Question: I am trying to compare two variables one is getting fetched from database and other is a textbox value.
If comparison is successful then the if statement block will return the value as matched and if they don't else statement block will return 'not matched'.
But it is always returning 'not matched' even if I enter same value that is in the database.
My code is this:
'''
<?php
error_reporting(0);
$user_id = 5;
$dbhost = 'localhost';
$dbuser = 'root';
$dbpass = '';
$conn = mysql_connect($dbhost, $dbuser, $dbpass);
mysql_select_db('qurefle');
if(! $conn )
{
die('Could not connect: ' . mysql_error());
}
if(isset($_POST["blccrcc"])){
$sql = 'SELECT l_coupon_c FROM cc_generator WHERE unique_id = "'.$user_id.'"';
$retval = mysql_query( $sql, $conn );
if(! $retval )
{
die('Could not get data: ' . mysql_error());
}
while($row = mysql_fetch_assoc($retval))
{
//fetching data
$l_coupon_c = $row['l_coupon_c'];
//Data Comparison
$friend_cc = $_POST["lccrcc"];
if ($l_coupon_c == $friend_cc) {
echo"it is matched";
}
else{
echo"Not Matched";
}
}//while bracket
}//if isset bracket
?>
<!doctype html>
<html>
<head>
<meta charset="utf-8">
<title>LCC AND RCC Coupon Code Chain Extender</title>
</head>
<body>
<center>
<form method="POST" action="">
Friend cc: <input type="text" name="lccrcc"><br><br>
<input type="submit" value="Use Coupon Code" name="blccrcc">
</form>
</center>
</body>
</html>
'''

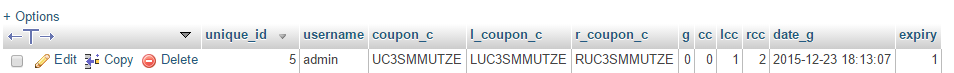
Answer: Use 'trim' as well, sometimes there are some additional space issues too.
'''
if(trim($l_coupon_c) == trim($friend_cc))
'''
and 'print_r($_POST);' to see the values of 'POST'